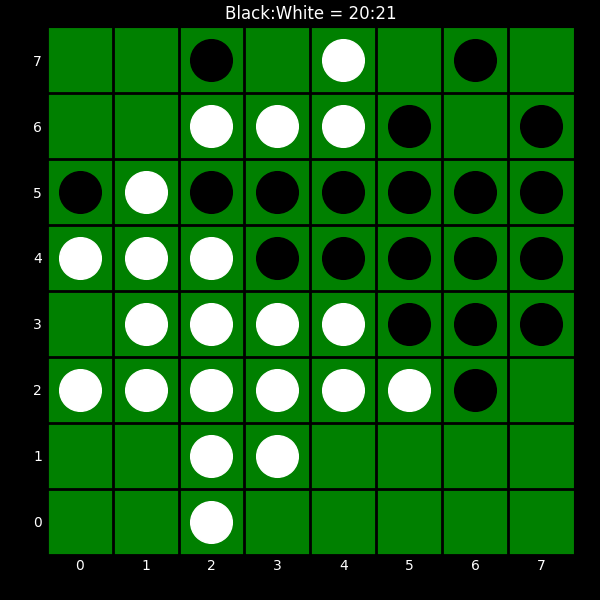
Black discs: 20
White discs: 21